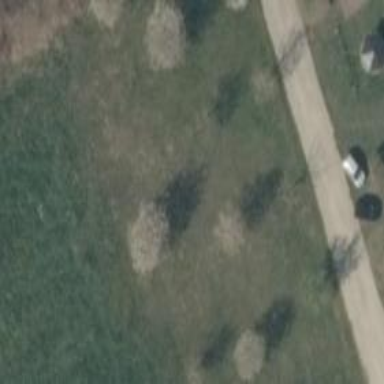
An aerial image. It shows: Broadleaved tree in natural setting.